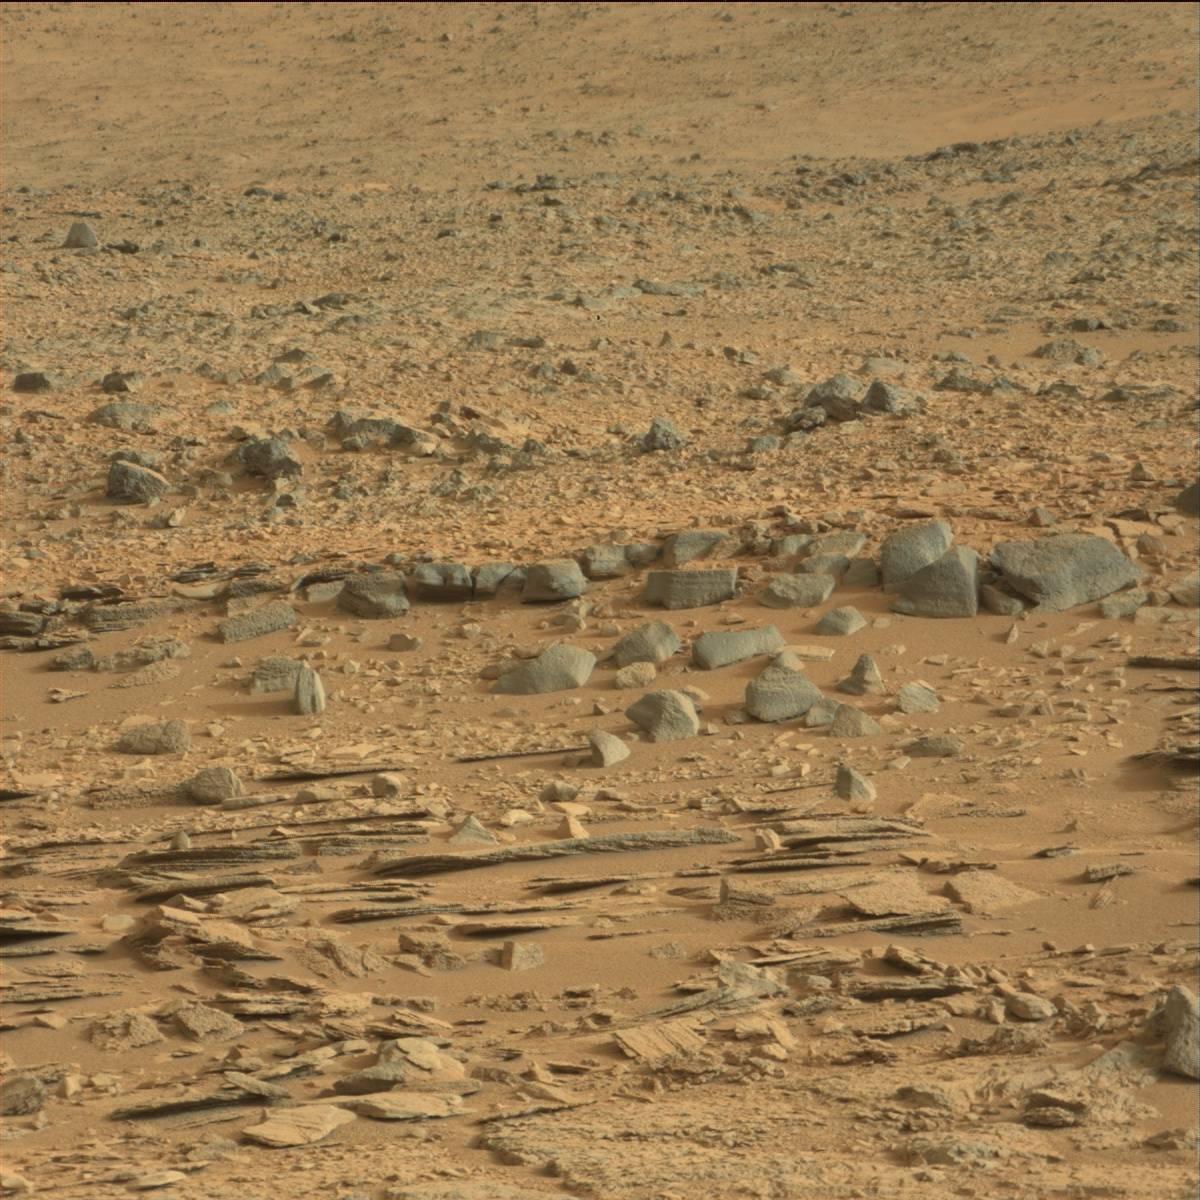
Terrain classes present: Bedrock, Rock, Sand / Soil